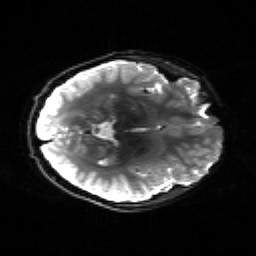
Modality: sbref
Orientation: axial
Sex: male
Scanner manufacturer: siemens
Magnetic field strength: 3 T
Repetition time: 5 s
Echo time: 0.071 s